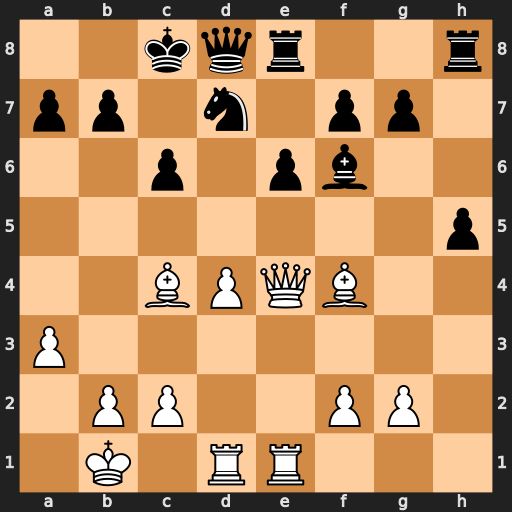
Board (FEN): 2kqr2r/pp1n1pp1/2p1pb2/7p/2BPQB2/P7/1PP2PP1/1K1RR3
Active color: w
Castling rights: -
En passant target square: -
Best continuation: Qxc6+ Qc7 Qxc7#